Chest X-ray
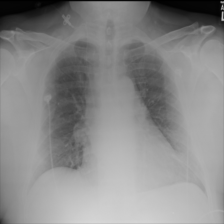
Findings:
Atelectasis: negative
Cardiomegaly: negative
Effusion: negative
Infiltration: negative
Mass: negative
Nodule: negative
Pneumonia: negative
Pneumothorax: negative
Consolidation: negative
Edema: negative
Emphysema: negative
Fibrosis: negative
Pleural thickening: negative
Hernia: negative